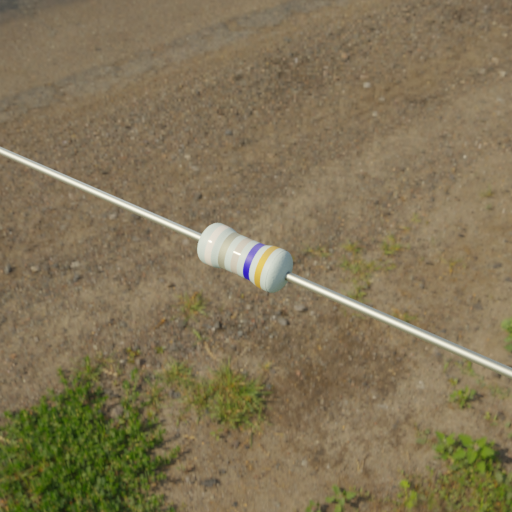
Resistor colour bands (in order): white, silver, silver, blue, gold